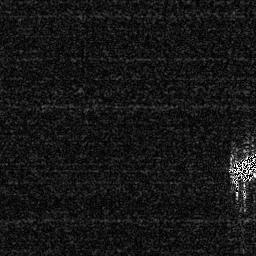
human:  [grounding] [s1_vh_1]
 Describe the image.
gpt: In the satellite image, there is  <ref>1 medium ship </ref> <box>[[88, 58, 99, 73, 0]]</box> located at right.